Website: ulta-beauty
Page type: account-selection
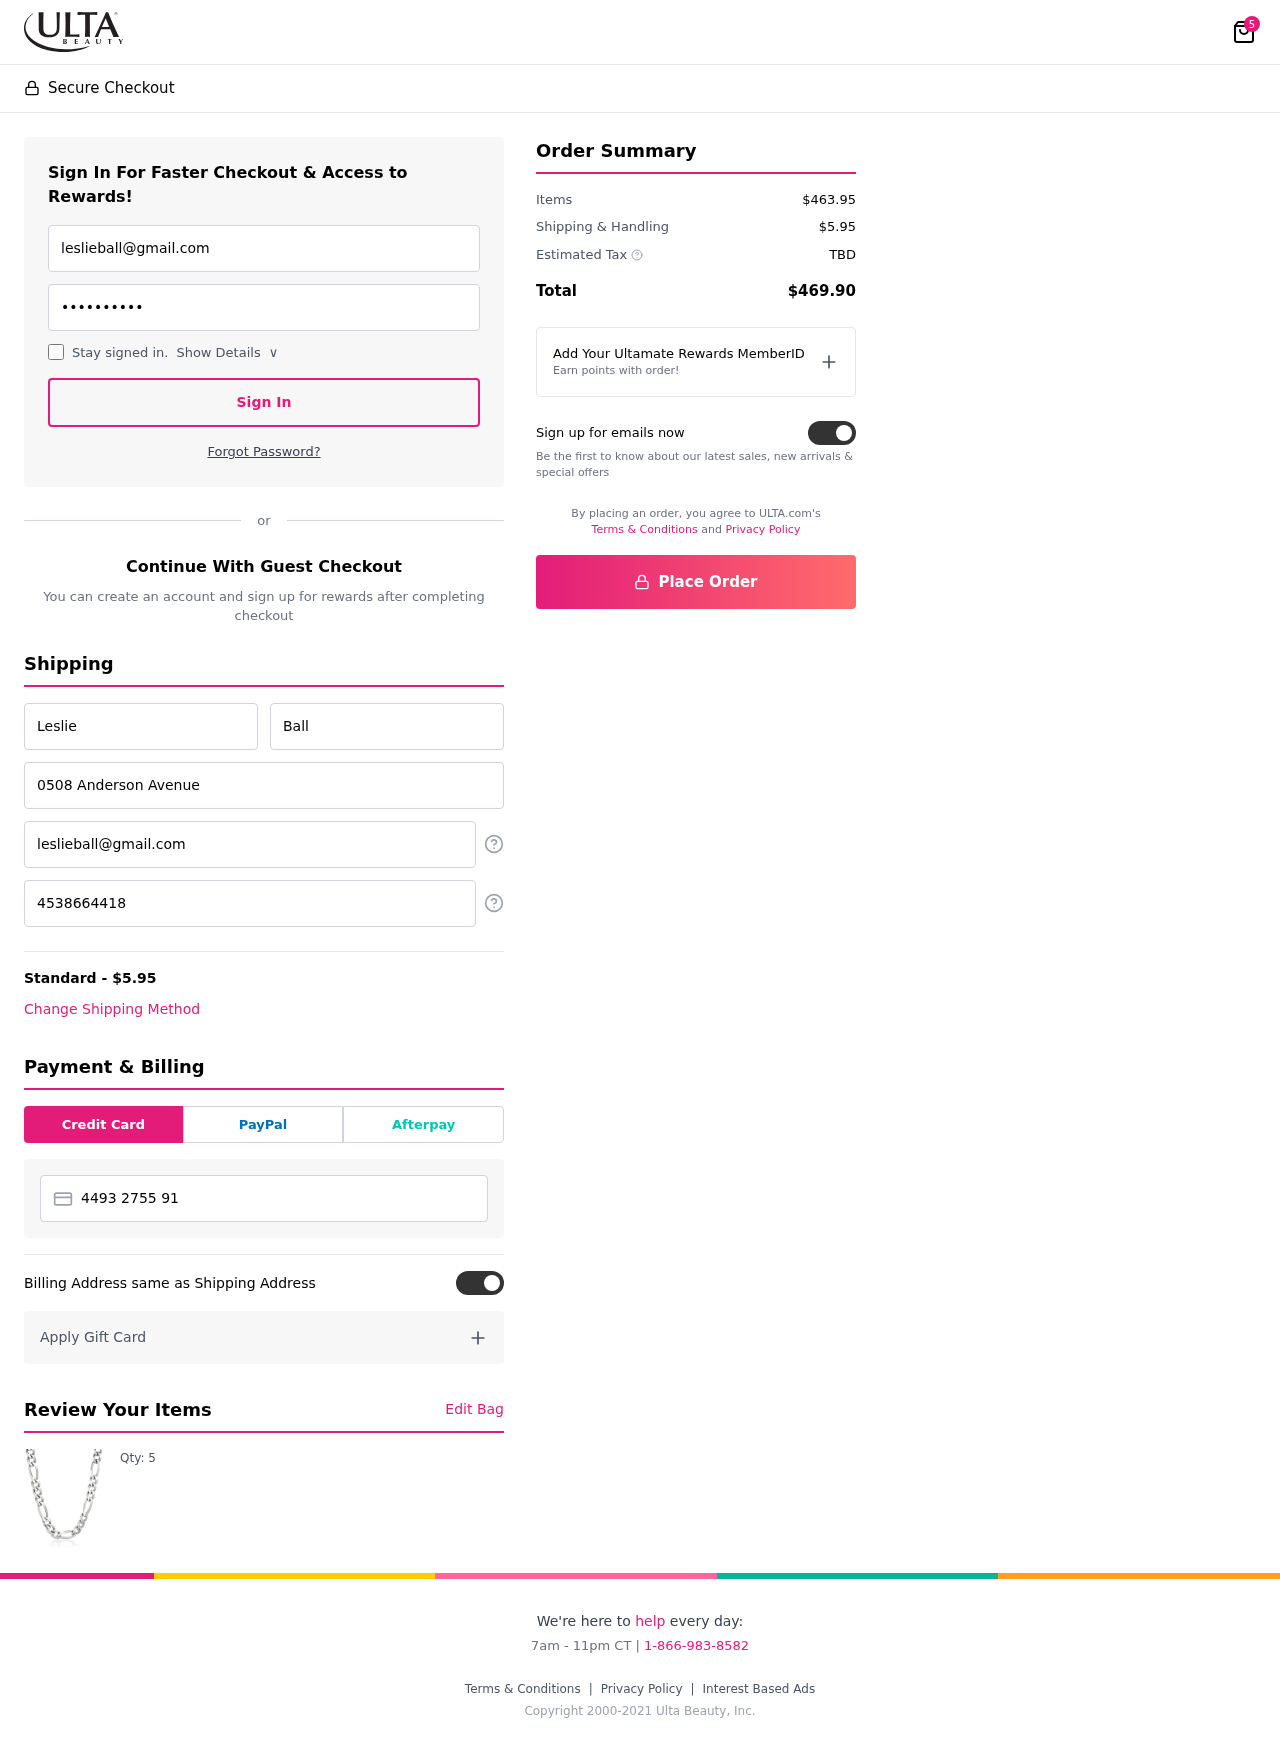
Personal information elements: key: PII_CARD_NUMBER
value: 4493 2755 9197 8048
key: PII_EMAIL
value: leslieball@gmail.com
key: PII_EMAIL2
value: leslieball@gmail.com
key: PII_FIRSTNAME
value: Leslie
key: PII_LASTNAME
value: Ball
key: PII_PHONE
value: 4538664418
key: PII_STREET
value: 0508 Anderson Avenue
Product elements: key: PRODUCT1_QUANTITY
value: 5
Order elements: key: ORDER_NUM_ITEMS
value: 5
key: ORDER_SHIPPING_COST
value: $5.95
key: ORDER_SUBTOTAL
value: $463.95
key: ORDER_TAX
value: TBD
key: ORDER_TOTAL
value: $469.90